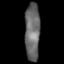
Tissue: lung
Cell type: Endothelial cells
Senescence score: 0.2342
Nuclear area (px): 852
Mean DAPI intensity: 104.079